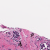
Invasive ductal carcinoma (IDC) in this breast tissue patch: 0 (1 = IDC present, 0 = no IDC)